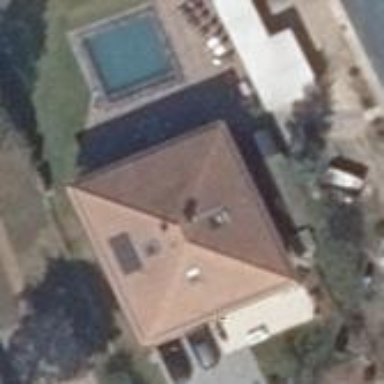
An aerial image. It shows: Building with hipped roof shape.